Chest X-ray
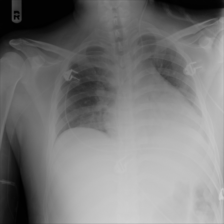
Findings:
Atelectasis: negative
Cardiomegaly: negative
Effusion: negative
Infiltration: negative
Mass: negative
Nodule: negative
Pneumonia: negative
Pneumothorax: negative
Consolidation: negative
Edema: negative
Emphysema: negative
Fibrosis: negative
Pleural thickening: negative
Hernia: negative